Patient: sex F, age 68
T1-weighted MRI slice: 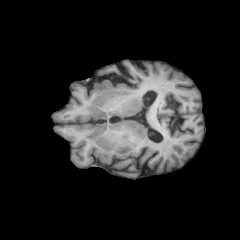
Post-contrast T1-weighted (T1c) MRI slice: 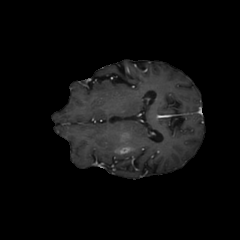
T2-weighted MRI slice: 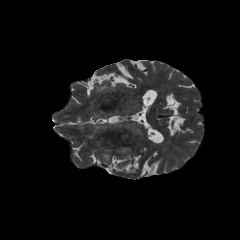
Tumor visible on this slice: yes
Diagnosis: Glioblastoma, IDH-wildtype
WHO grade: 4